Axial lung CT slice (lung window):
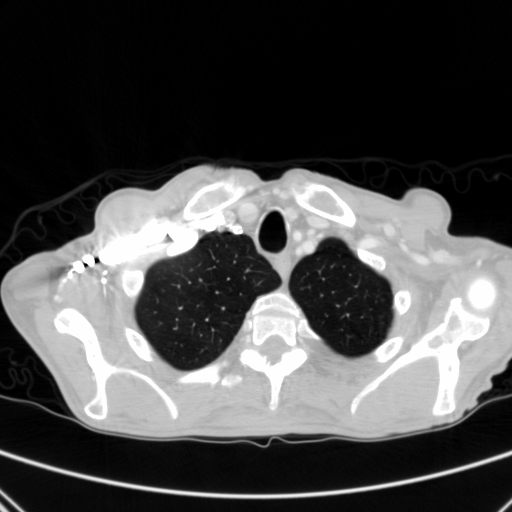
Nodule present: no